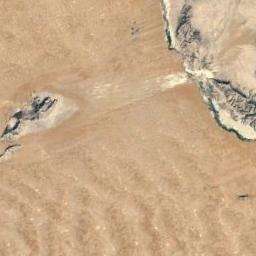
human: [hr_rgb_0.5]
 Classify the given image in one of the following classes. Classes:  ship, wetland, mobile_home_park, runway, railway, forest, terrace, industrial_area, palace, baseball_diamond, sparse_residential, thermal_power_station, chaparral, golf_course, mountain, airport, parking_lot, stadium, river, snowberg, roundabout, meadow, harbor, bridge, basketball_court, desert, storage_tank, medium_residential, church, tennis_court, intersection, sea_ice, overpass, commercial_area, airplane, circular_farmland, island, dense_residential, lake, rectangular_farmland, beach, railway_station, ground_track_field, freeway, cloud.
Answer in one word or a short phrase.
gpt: desert